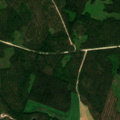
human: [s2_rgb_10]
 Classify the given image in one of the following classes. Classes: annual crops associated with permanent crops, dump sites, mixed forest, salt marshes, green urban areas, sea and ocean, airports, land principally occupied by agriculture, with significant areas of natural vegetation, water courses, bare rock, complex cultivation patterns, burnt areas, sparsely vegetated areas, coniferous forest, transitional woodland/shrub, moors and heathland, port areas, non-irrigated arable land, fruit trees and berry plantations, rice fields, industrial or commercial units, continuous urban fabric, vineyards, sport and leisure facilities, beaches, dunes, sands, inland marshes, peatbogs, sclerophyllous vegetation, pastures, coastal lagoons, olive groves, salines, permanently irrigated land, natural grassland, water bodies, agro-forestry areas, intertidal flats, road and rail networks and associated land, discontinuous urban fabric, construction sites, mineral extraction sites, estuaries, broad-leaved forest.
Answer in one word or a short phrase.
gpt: broad-leaved forest, coniferous forest, mixed forest, transitional woodland/shrub